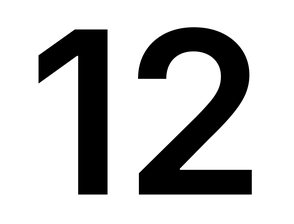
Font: Inter_SemiBold